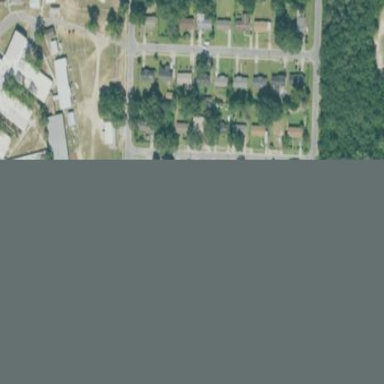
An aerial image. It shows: Residential area composed of single-family homes.